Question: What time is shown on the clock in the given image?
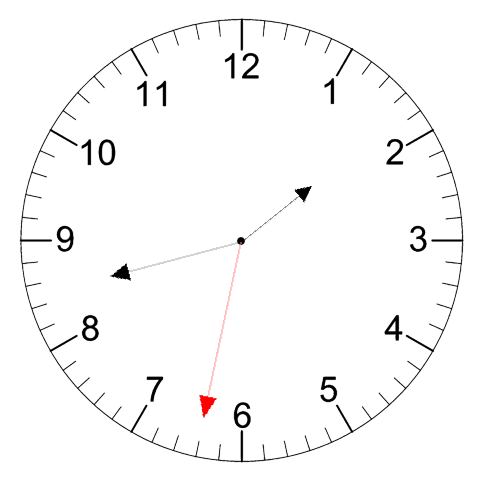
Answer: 01:42:32